Fundus camera: zeiss
Shooting center: fovea
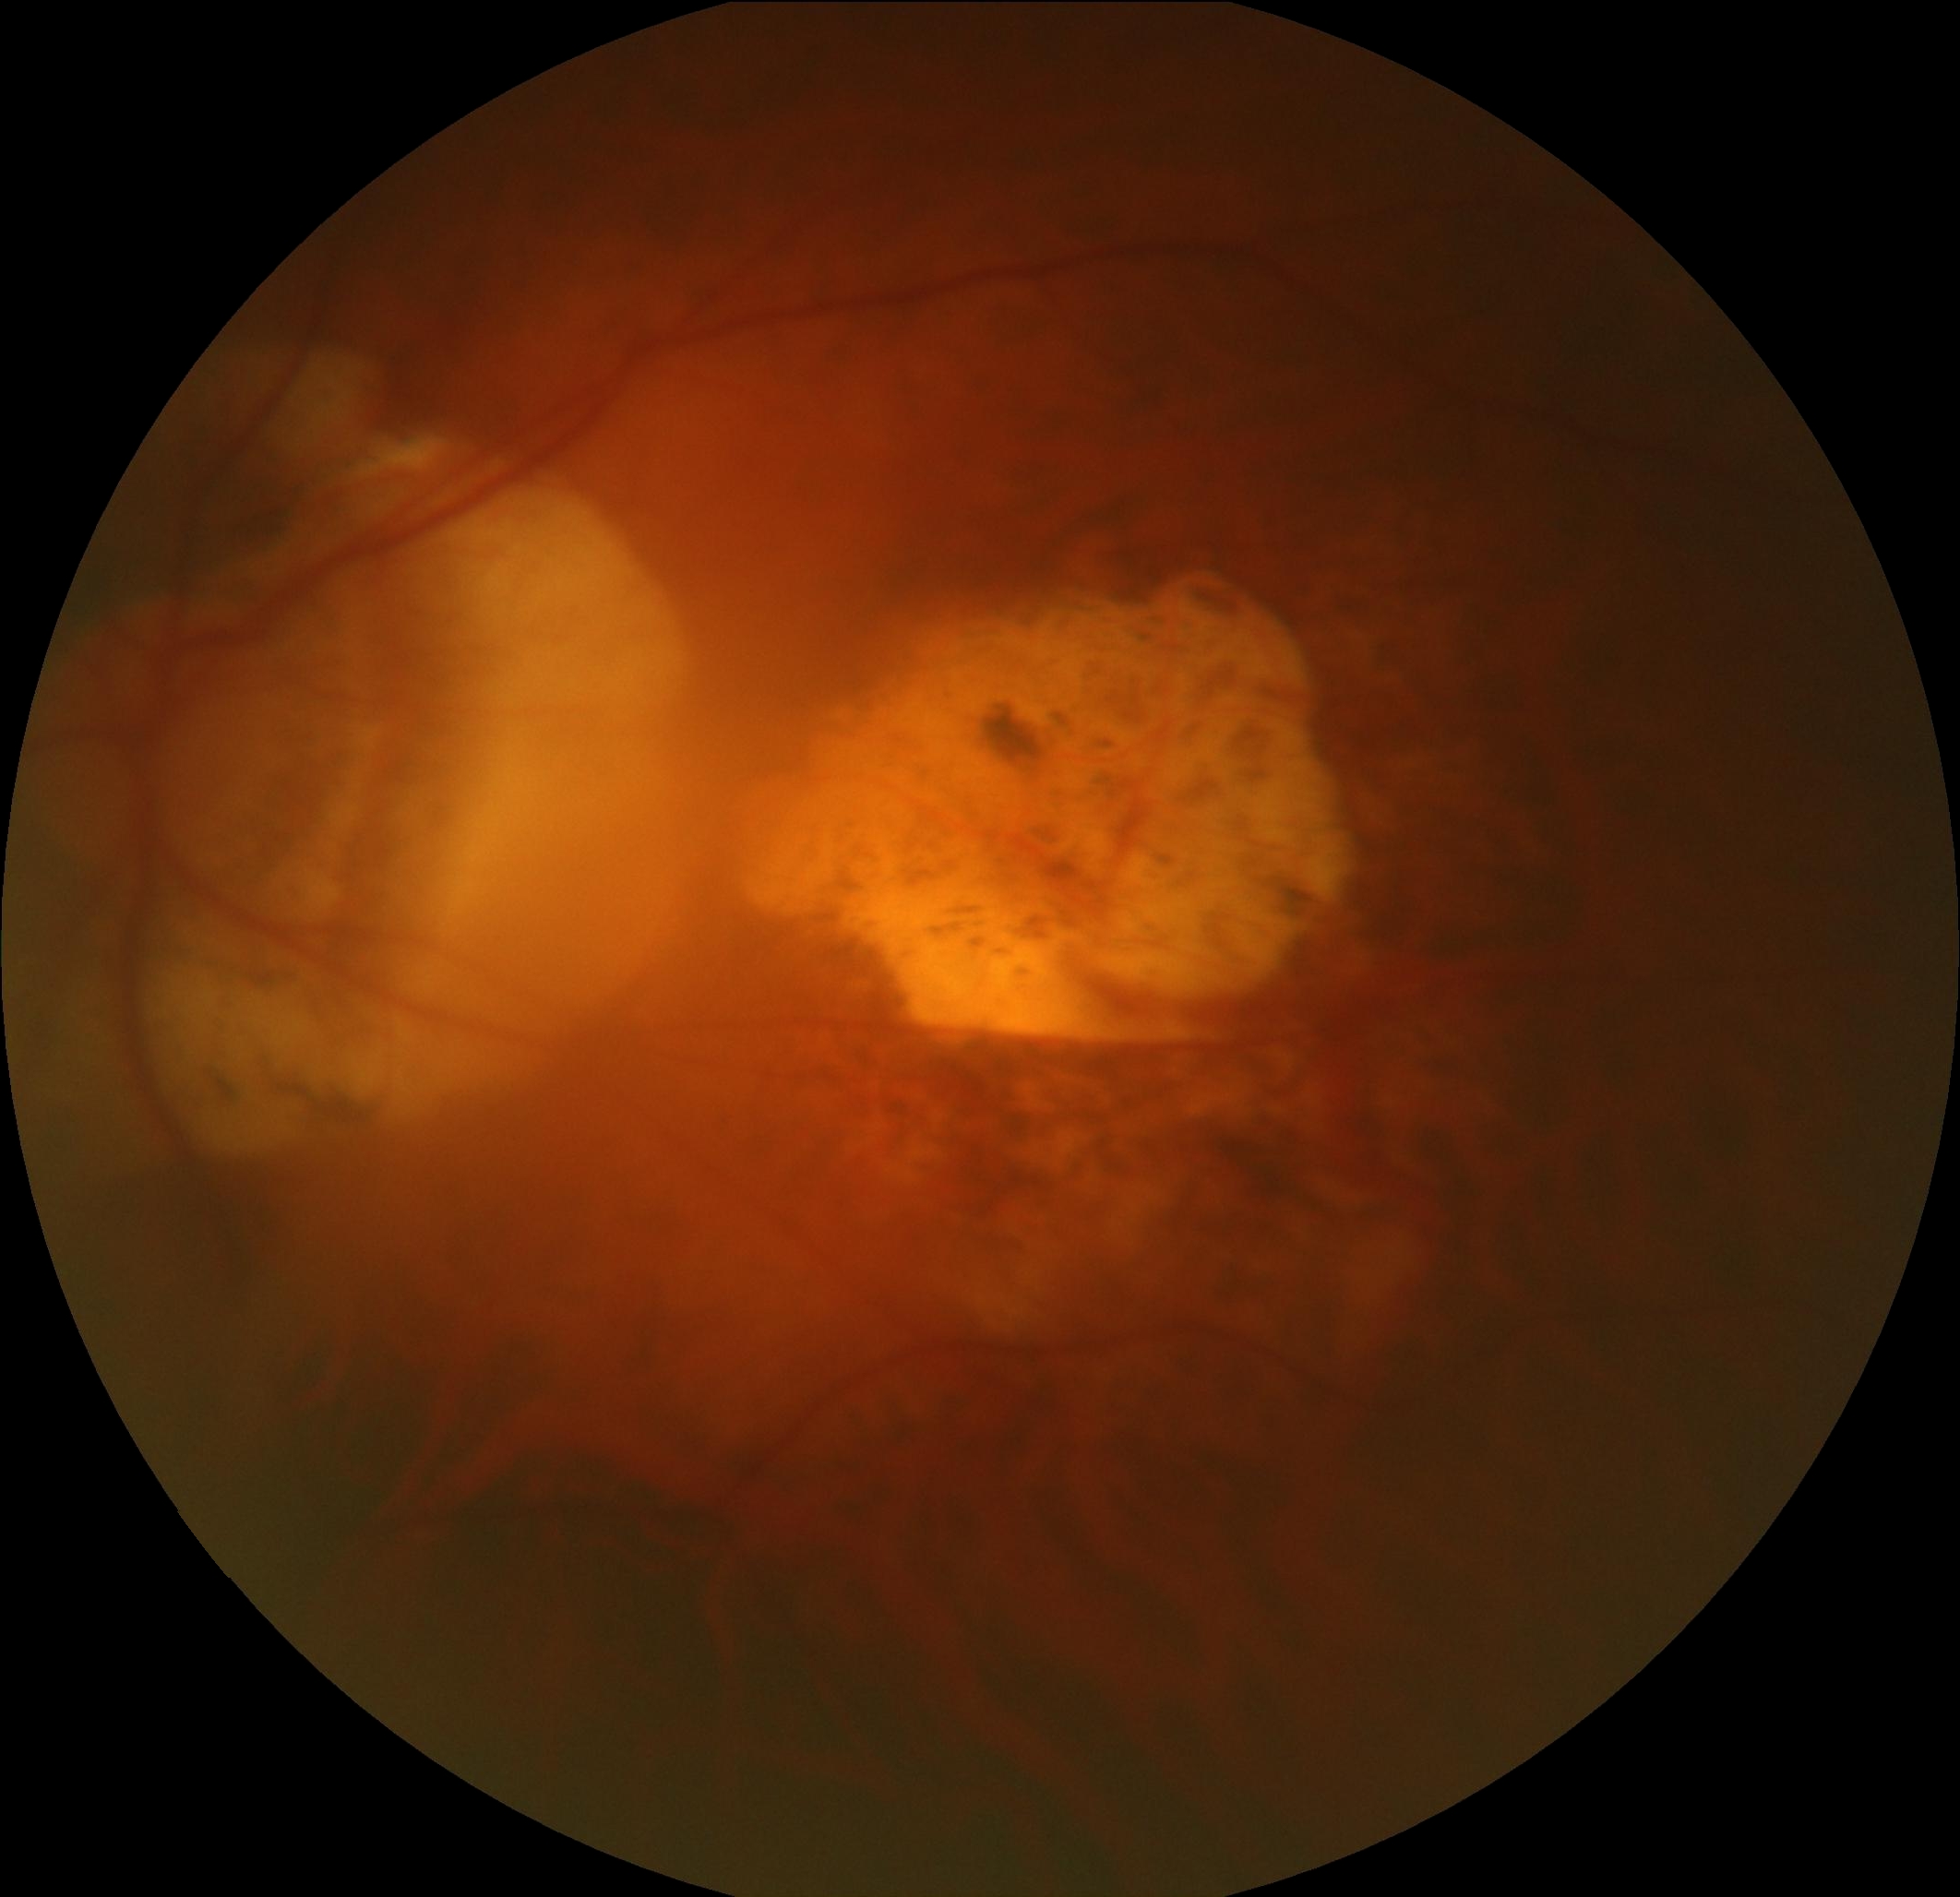
Pathologic myopia: yes
Patchy retinal atrophy: present
Retinal detachment: absent